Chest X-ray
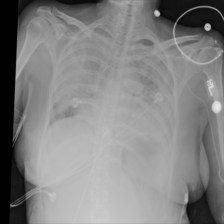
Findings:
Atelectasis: negative
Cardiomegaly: negative
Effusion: negative
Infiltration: positive
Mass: negative
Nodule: negative
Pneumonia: negative
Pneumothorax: negative
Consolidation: negative
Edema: negative
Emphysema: negative
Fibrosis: negative
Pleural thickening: negative
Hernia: negative